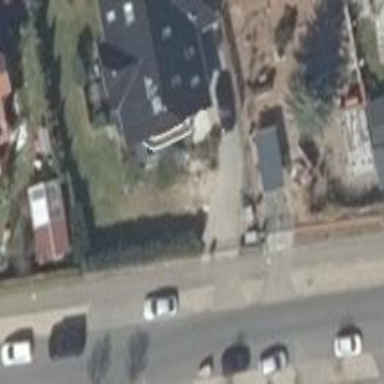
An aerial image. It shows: Detached building.